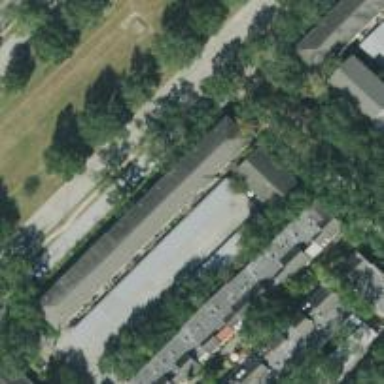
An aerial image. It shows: Carport structure.